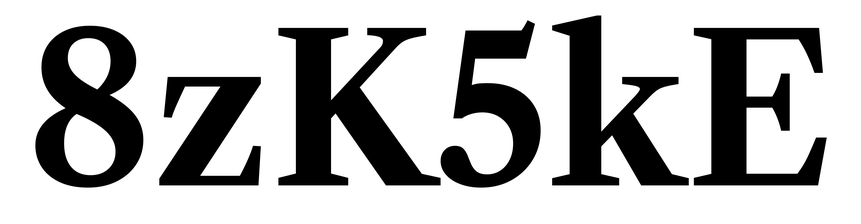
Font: LibreCaslonText_Bold